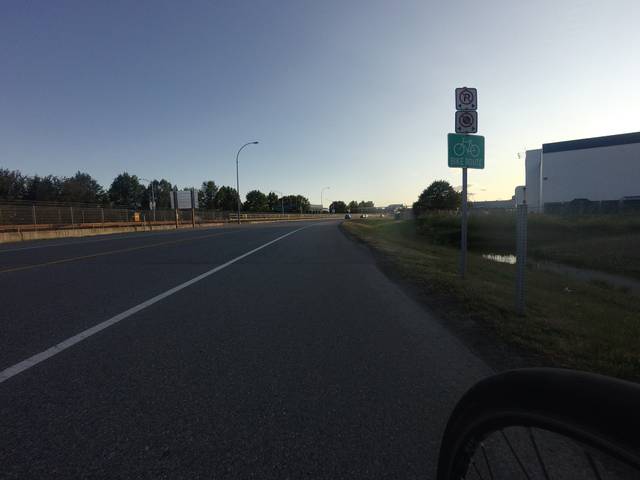
Region: Canada
Coordinates: 49.194, -123.154